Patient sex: M
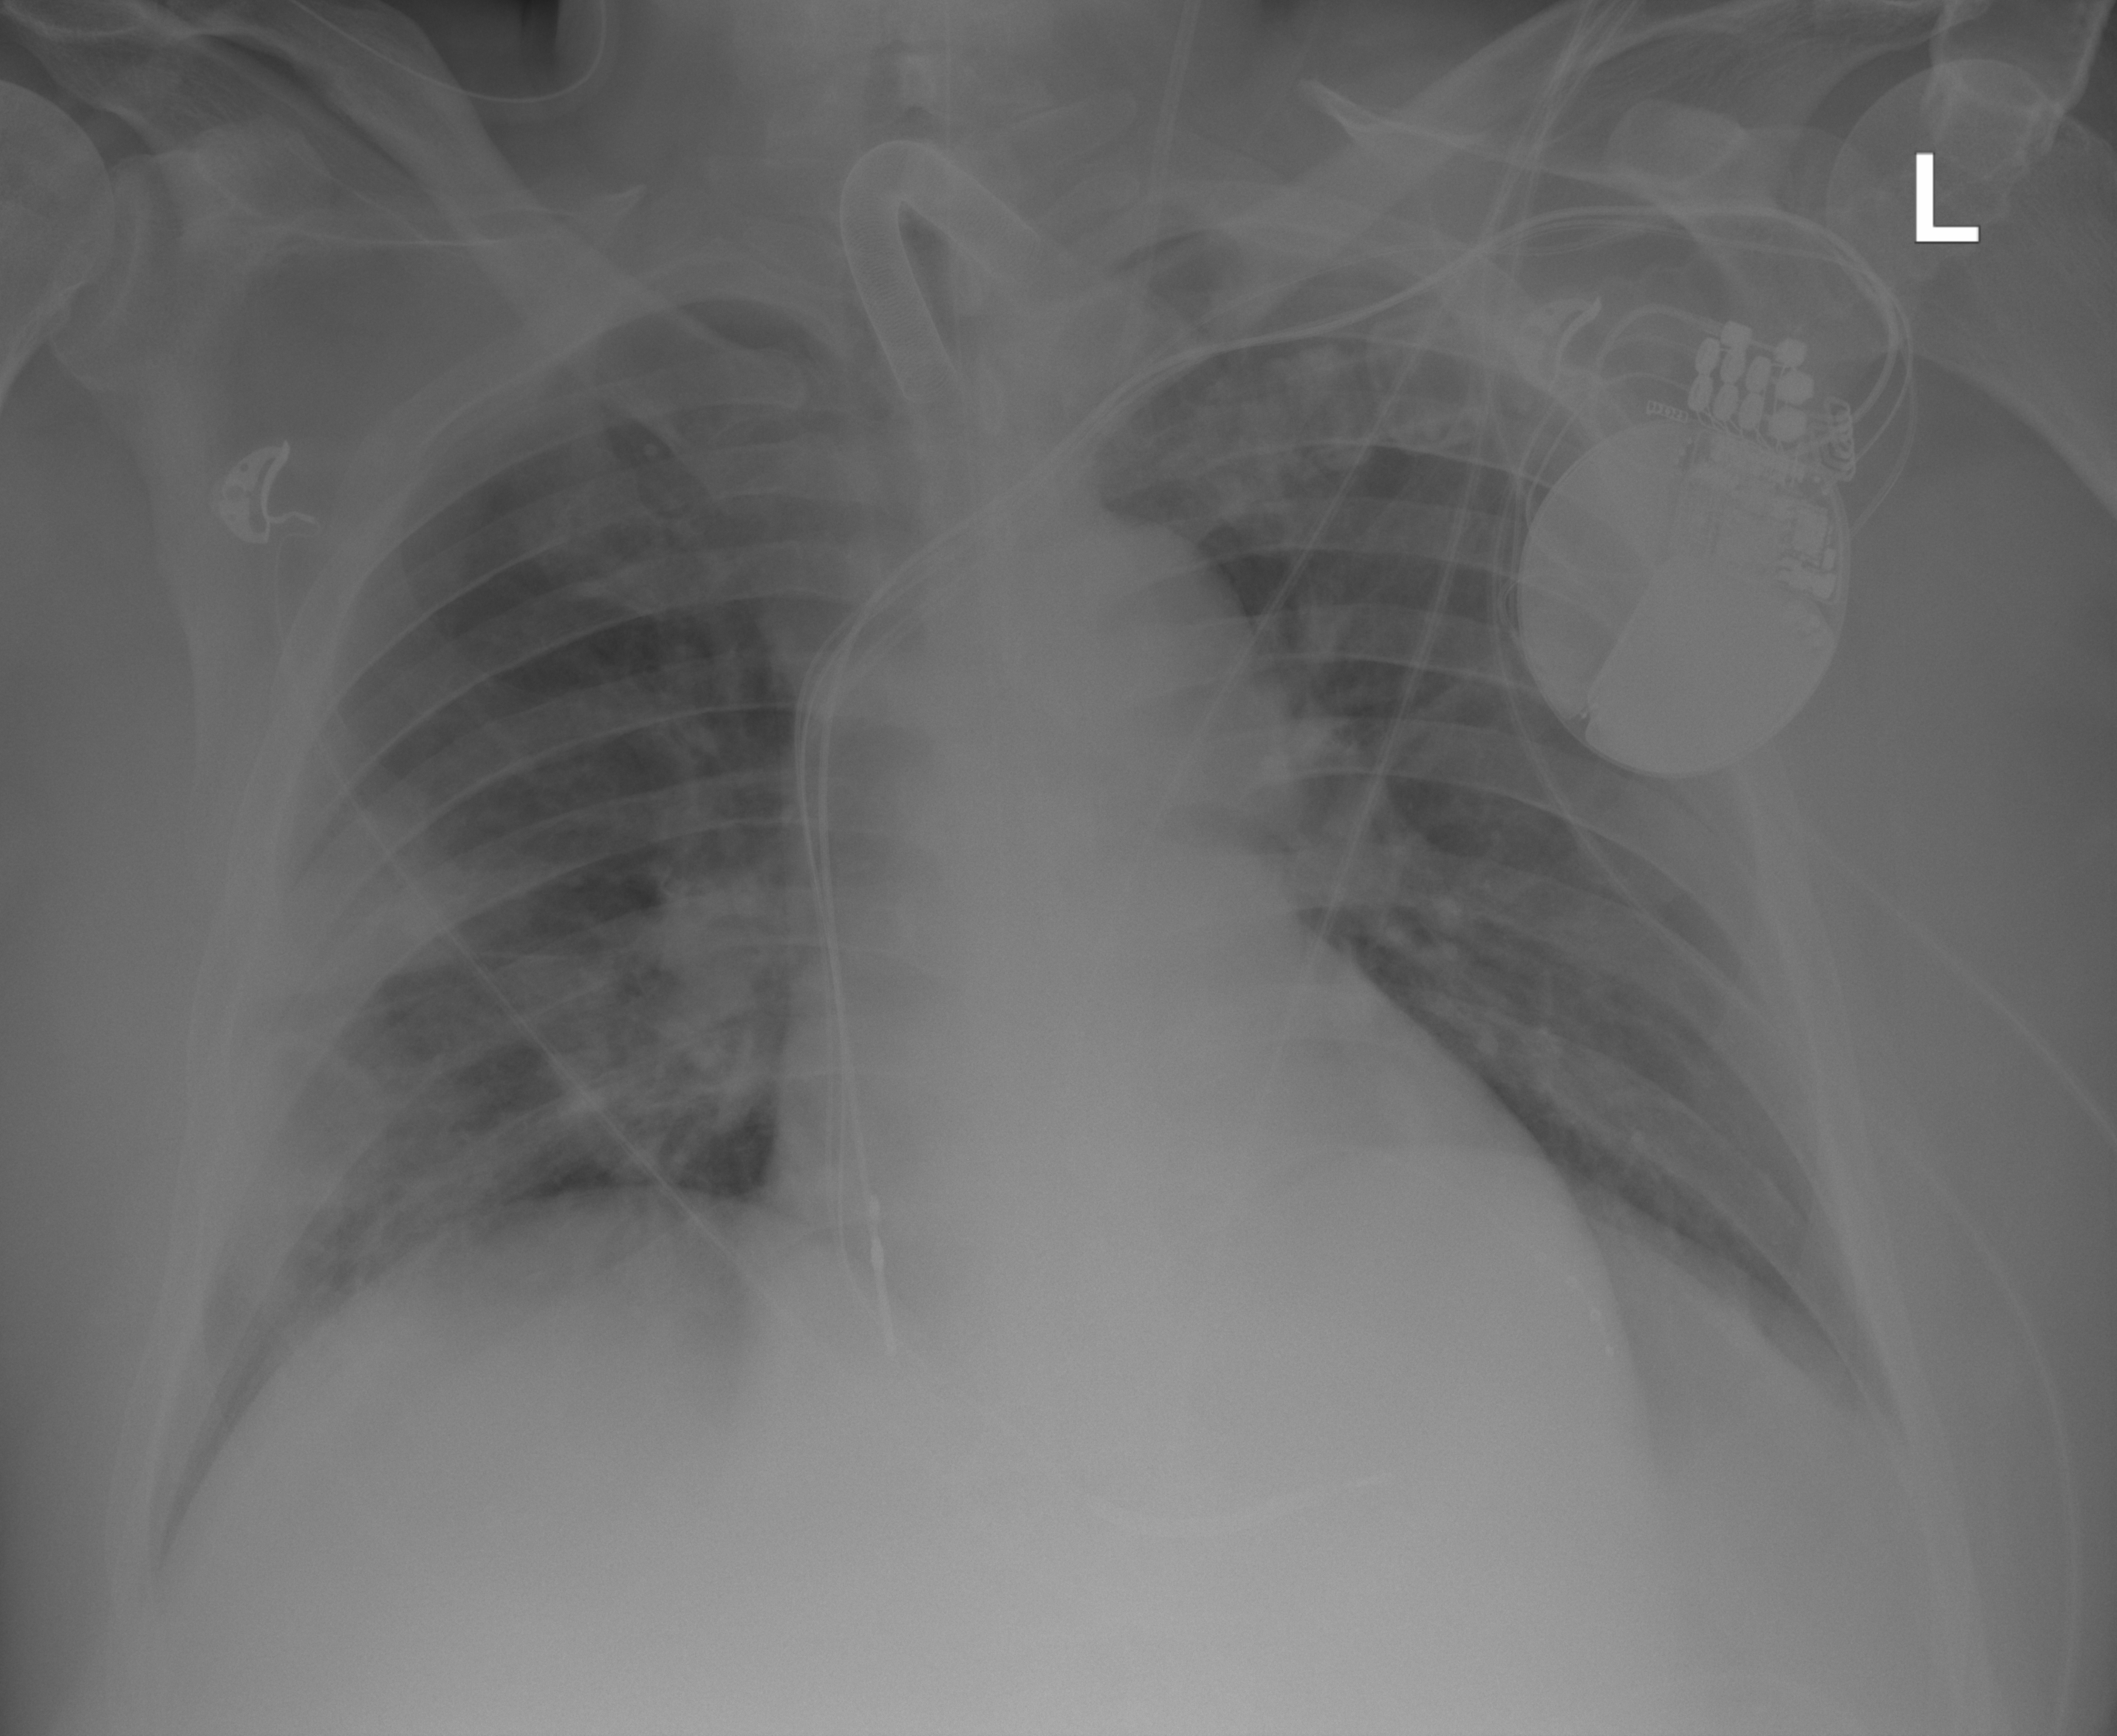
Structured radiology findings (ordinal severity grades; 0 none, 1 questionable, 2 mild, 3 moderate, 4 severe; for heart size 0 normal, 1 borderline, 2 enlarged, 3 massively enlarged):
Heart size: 1
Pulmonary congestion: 0
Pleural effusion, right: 0
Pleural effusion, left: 2
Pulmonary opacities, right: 3
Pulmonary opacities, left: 0
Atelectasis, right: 2
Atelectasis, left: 2